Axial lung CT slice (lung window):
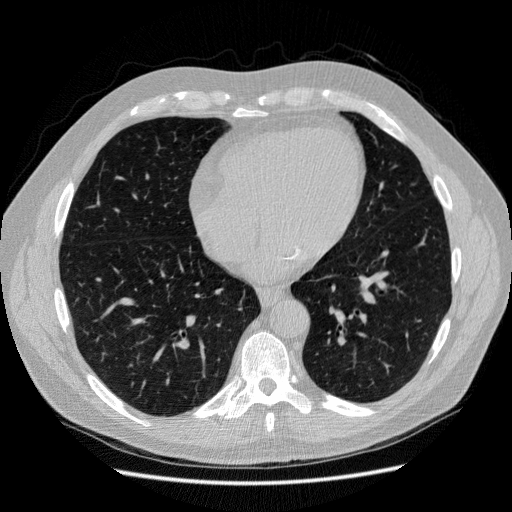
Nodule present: no